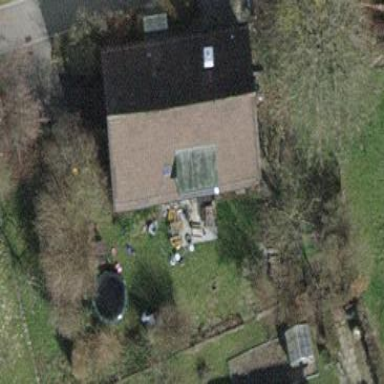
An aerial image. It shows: Detached building.